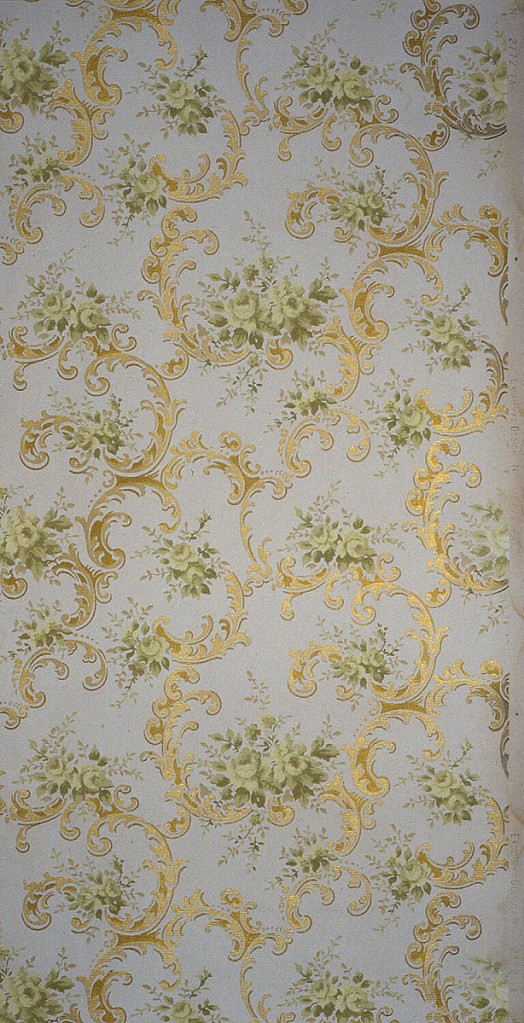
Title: Ceiling paper
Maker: Steubenville Wallpaper Company, The, 1905
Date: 1905–1915
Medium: Machine-printed paper, liquid mica
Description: Treillage of gold scrolls with clusters of green flowers on gray-lavender ground.